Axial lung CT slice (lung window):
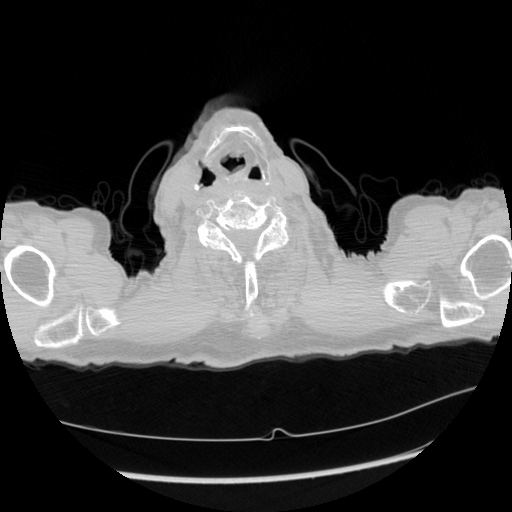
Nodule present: no